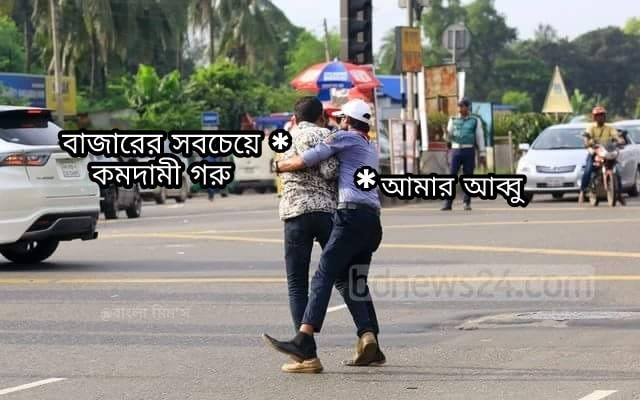
Text: বাজারের সবচেয়ে* কমদামী গরু *আমার আব্বু
Label: Non Hate